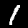
Digit: 1